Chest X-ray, PA view. Patient: 59 years old, sex M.
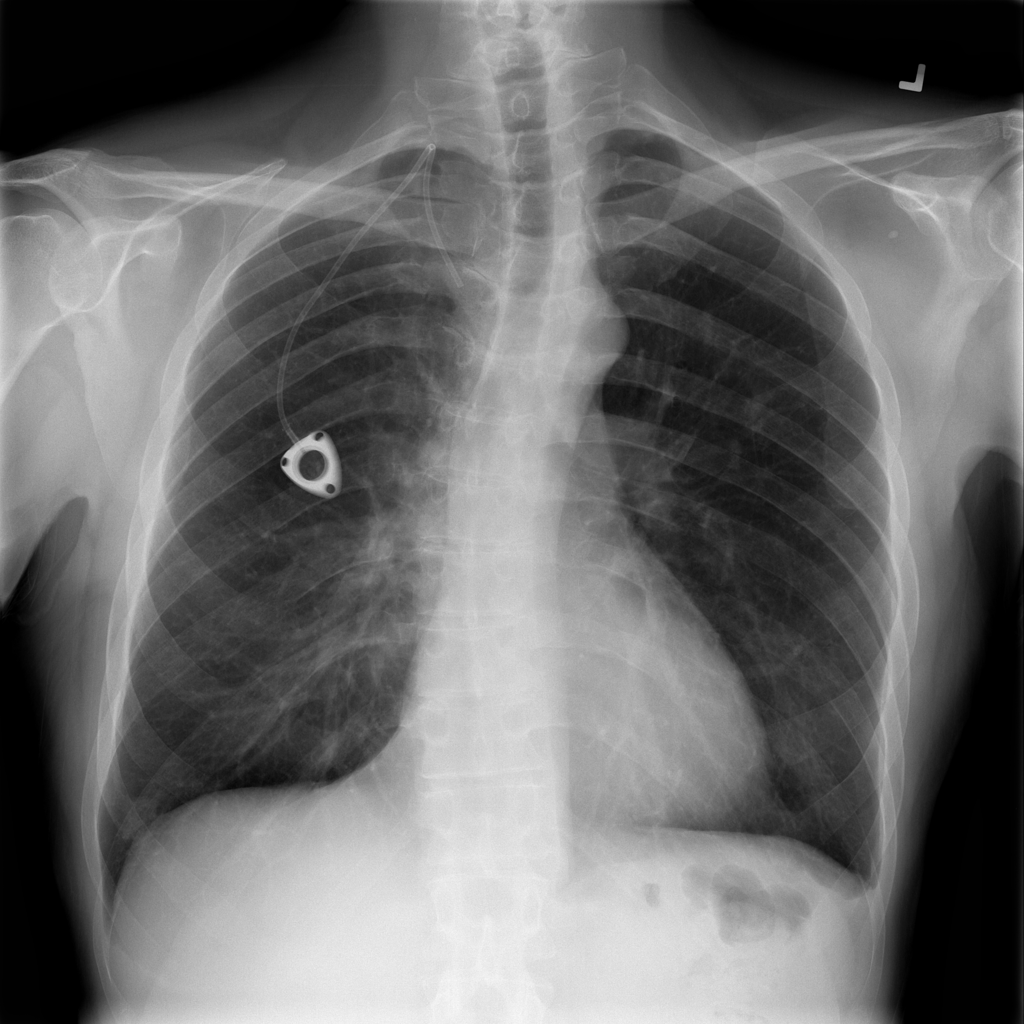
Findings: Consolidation